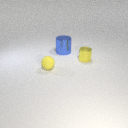
small yellow rubber sphere to the left of small yellow metal cylinder